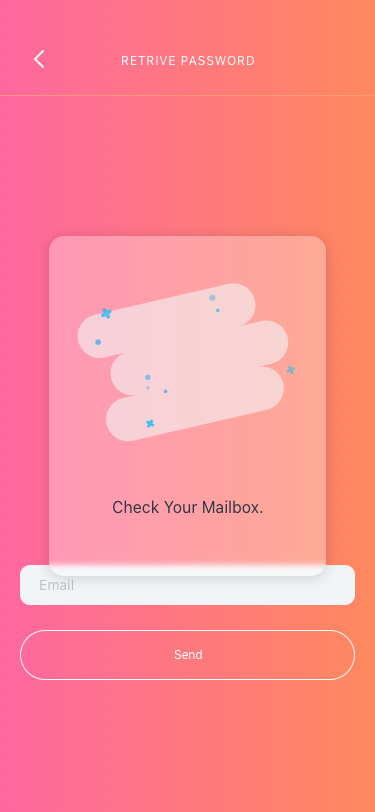
Text in this UI design:
Email
RETRIVE PASSWORD
Check Your Mailbox.